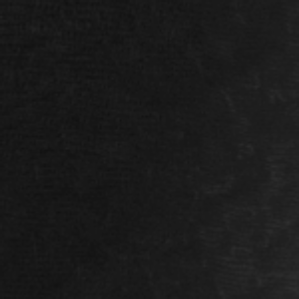
Label: frost